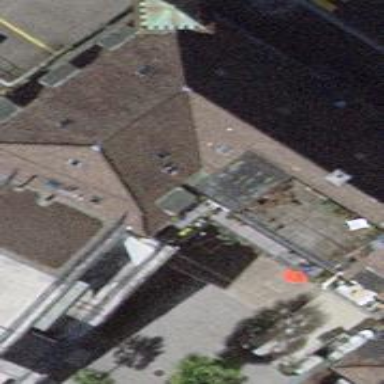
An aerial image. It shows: Building with gabled roof.